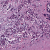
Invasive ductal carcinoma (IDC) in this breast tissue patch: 1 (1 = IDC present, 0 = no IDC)